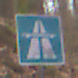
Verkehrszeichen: Autobahn
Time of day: Midday
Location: Outdoor (Nature)
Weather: Overcast
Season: Autumn
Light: Natural